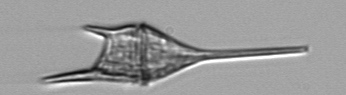
Label: Tripos_lineatus